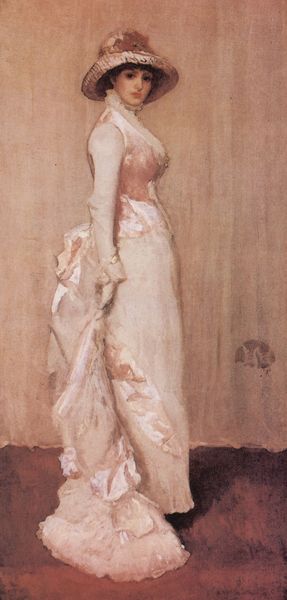
Titel: Nocturne in Rosa und Grau, Porträt der Lady Meux
Künstler: James Abbot McNeill Whistler
Standort: New York (New York)
Institution: The Frick Collection
Schlagwörter: hand, kopf, schatten, umhang, weiß, aquarell, impressionismus, mädchen, ocker, blume, blumen, braun, brust, busen, elegant, frau, handschuhe, hell, hintergrund, holz, hut, jahrhundertwende, kleid, licht, mund, nase, ohr, pastell, profil, rücken, schwarz, blick, blüte, dame, rose, tuch, beige, hochformat, rock, teppich, jung, wand, arm, augen, falten, gesicht, halten, kleidung, kragen, mensch, samt, spitze, stehen, ärmel, bildnis, portrait, porträt, schauen, signatur, vorhang, schlank, boden, figur, haare, mantel, stehend, stoff, person, borte, brünett, england, hübsch, lippen, ohren, rosa, sanft, schulter, schön, seide, zart, schärpe, kopfbedeckung, schleppe, taille, seitlich, sommer, liebe, modell, mieder, tüll, creme, violett, französisch, bordüre, braut, tapete, weiblich, strohhut, glanz, atelier, ganzfigurig, mimik, altrosa, robe, glänzen, faltenwurf, rüschen, fein, hutkrempe, krempe, frühling, abendkleid, jugend, groß, schnitt, jugenstil, seite, hubi, üppig, gut, romanik, bürgerlich, maßerung, blickkontakt, hochzeit, whistler, erinnerung, süss, direkt, lady, scheinen, lieblich, wenden, faöten, tallie, adrett, blickhut, florentiner hut, gesichtz, ridikül, tonalität